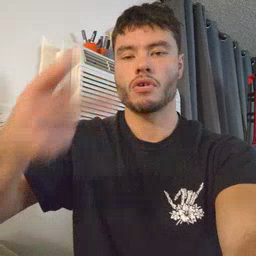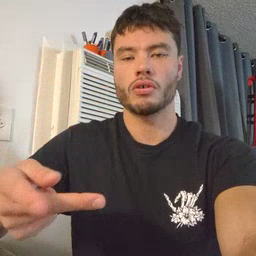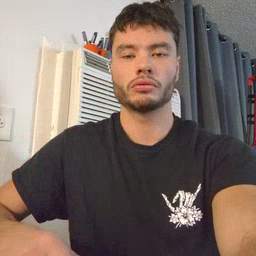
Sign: fall